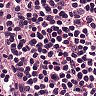
Metastatic tissue present: no